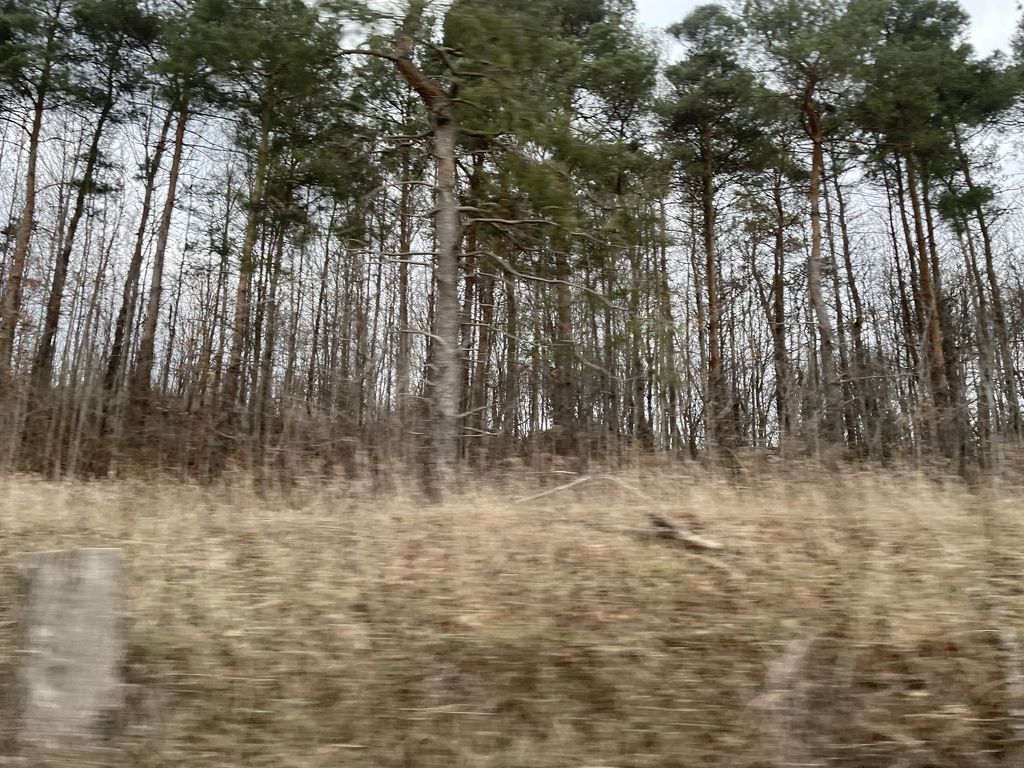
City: kitchener-waterloo